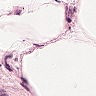
Metastatic tissue present: no